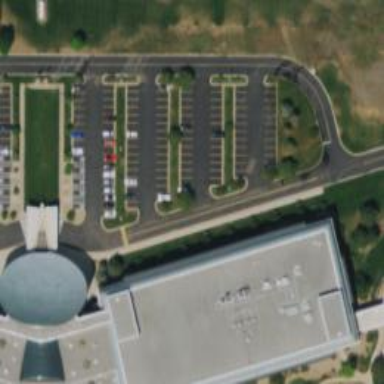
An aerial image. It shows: Parking space is available.